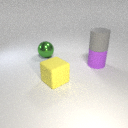
large yellow rubber cube to the right of large green metal sphere